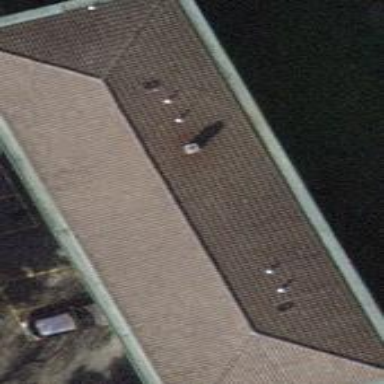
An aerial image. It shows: Hipped roof apartment building.